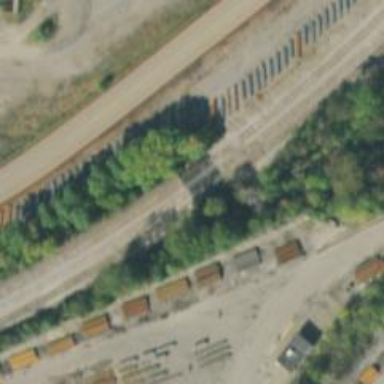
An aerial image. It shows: Railway bridge over siding.